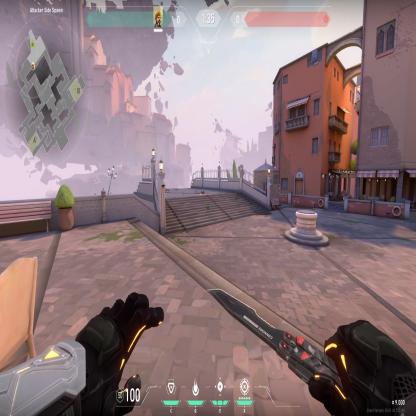
Label: dropped spike